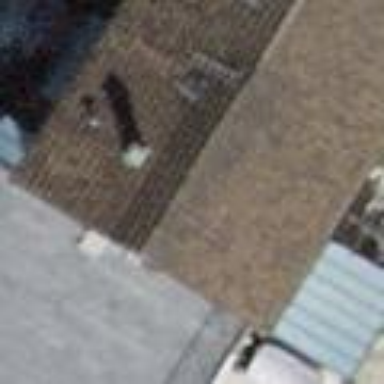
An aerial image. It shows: Pitched roof building.